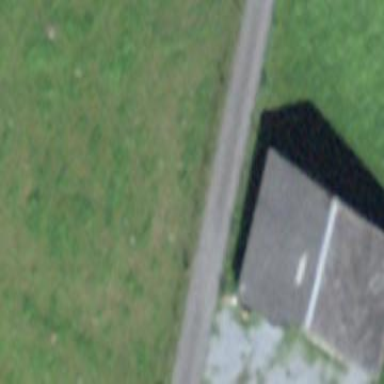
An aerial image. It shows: Rural barn.